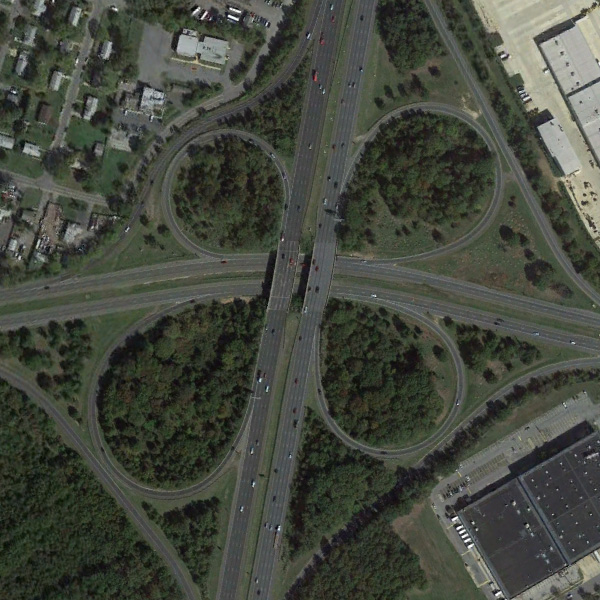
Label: Viaduct